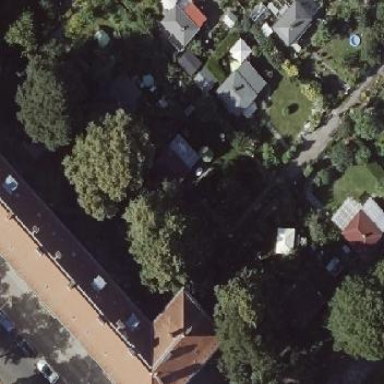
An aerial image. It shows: Plot in the allotments.